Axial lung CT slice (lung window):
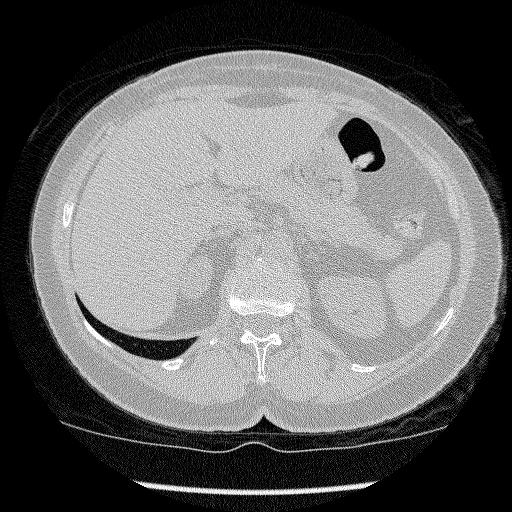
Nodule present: no